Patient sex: F
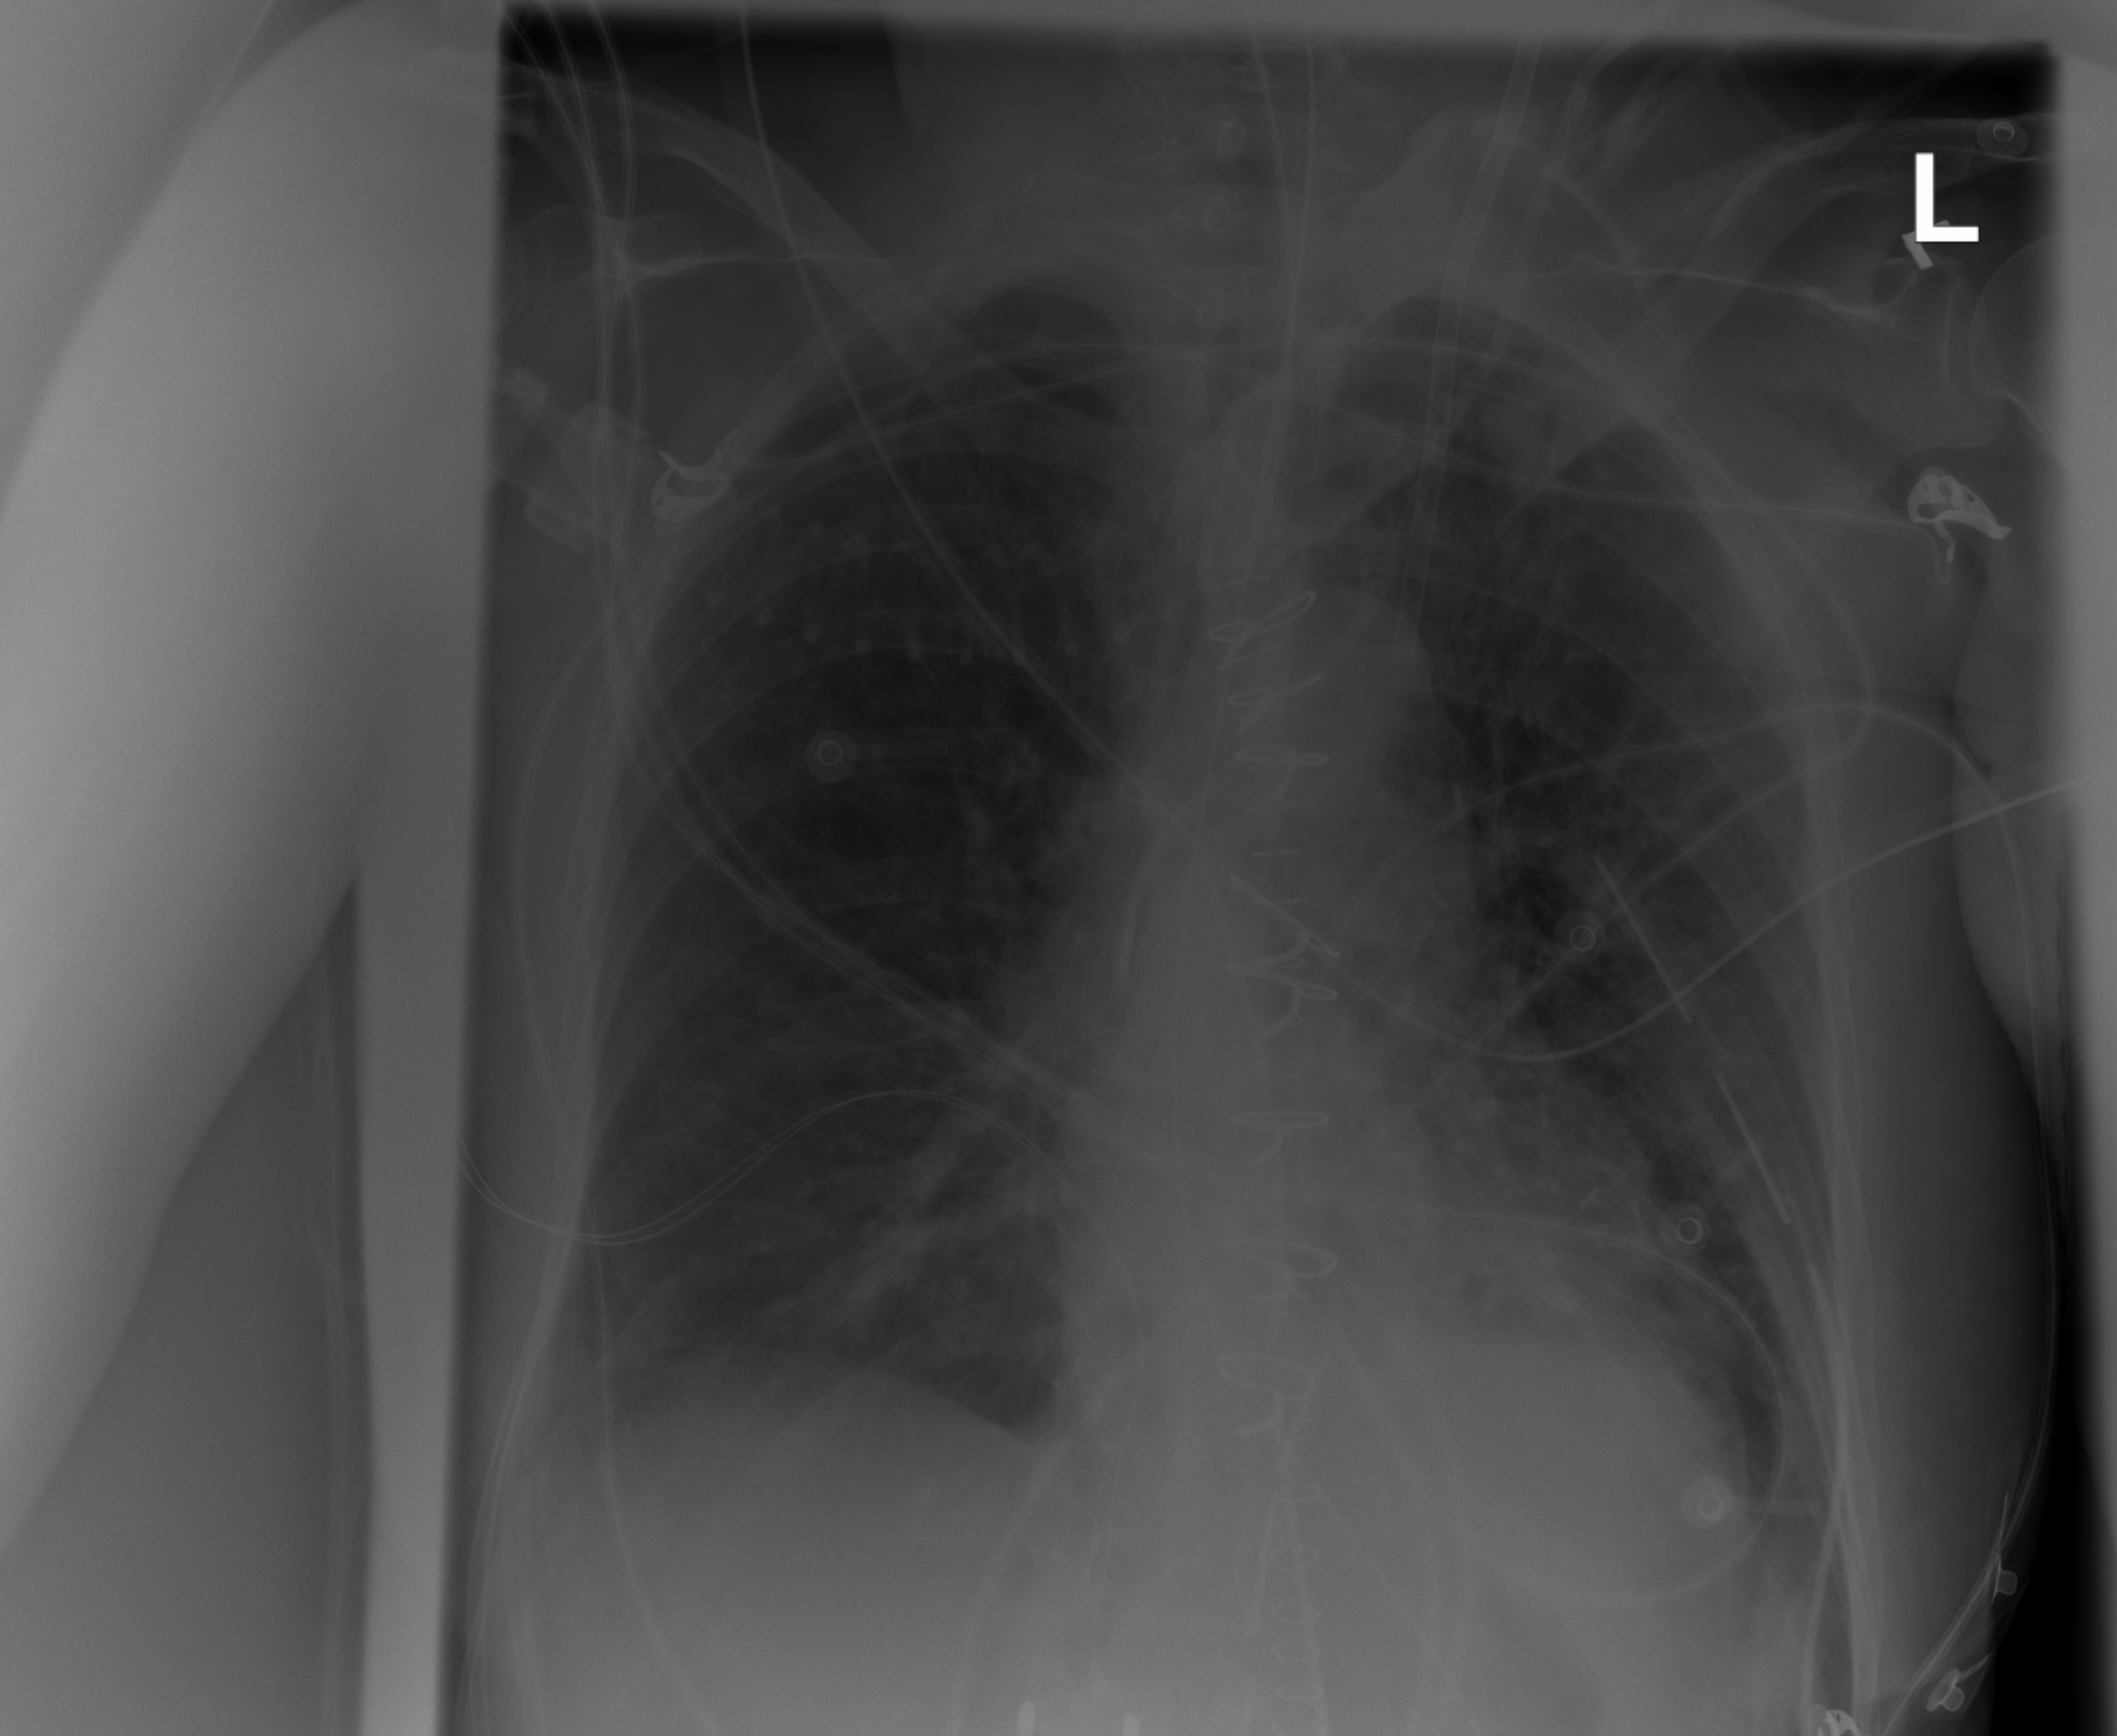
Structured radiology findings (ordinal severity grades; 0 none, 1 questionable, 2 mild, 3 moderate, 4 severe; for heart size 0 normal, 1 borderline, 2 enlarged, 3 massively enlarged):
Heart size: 0
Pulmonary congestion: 0
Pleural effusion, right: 2
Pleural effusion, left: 2
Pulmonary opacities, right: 0
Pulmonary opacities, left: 0
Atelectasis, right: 0
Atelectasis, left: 0